Brain MRI, t1w sequence, axial 2D slice.
Patient: age 39, sex M, weight 95 kg, height 1.95 m
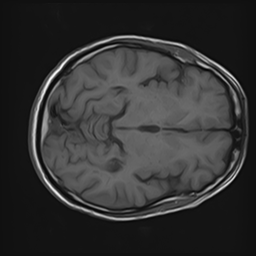